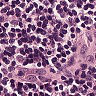
Metastatic tissue present: no